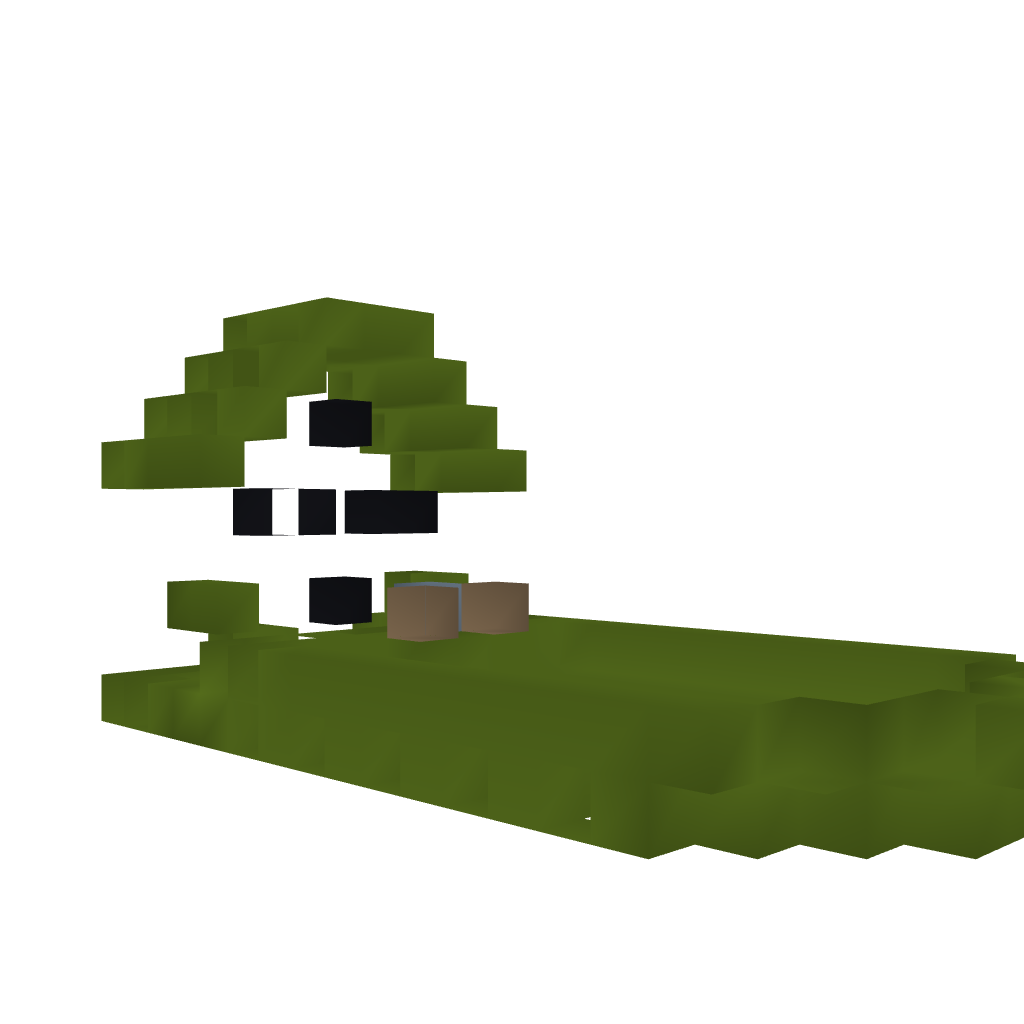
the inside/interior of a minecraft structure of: Airboat